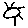
Label: sun